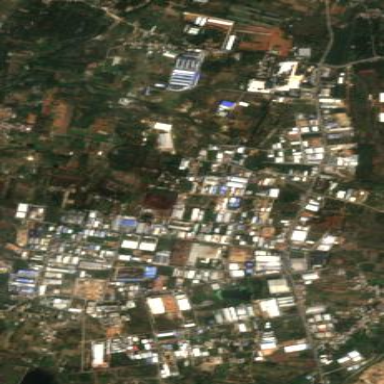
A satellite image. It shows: Industrial area.